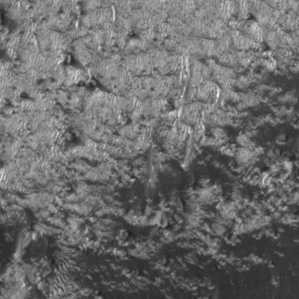
Label: frost